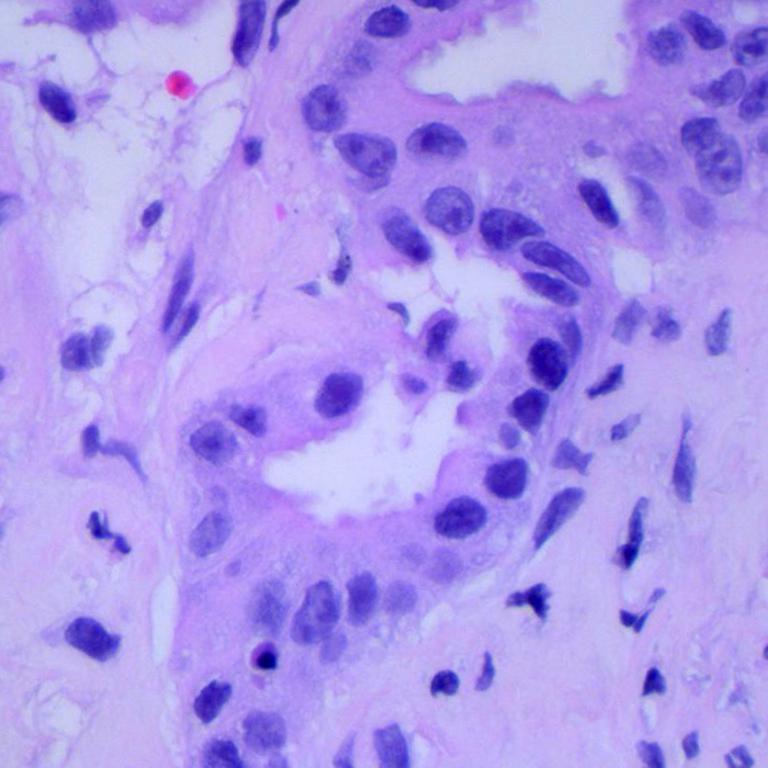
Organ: lung
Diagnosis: adenocarcinomas